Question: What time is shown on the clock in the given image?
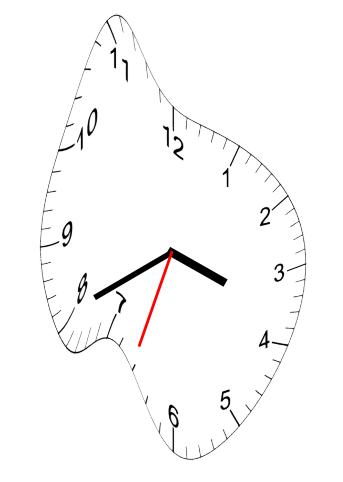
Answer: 03:40:33